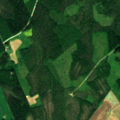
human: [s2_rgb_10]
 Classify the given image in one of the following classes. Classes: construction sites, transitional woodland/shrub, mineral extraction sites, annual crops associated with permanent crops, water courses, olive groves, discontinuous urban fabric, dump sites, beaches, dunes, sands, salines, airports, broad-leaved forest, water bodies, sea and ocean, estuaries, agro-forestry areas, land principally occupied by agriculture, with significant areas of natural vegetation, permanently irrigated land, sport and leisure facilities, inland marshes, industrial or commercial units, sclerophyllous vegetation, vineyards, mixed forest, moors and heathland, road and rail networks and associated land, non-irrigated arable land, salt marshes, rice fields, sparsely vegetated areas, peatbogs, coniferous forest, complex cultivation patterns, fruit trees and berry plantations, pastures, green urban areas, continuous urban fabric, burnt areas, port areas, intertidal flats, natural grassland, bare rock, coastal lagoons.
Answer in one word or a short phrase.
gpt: coniferous forest, mixed forest